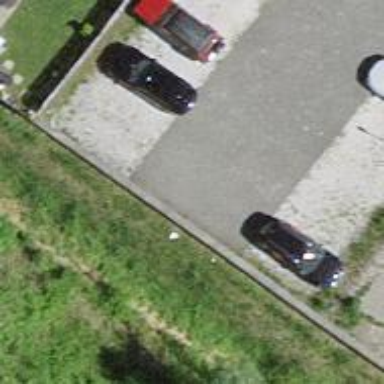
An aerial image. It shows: Parking aisle designated as service road.